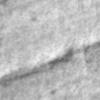
Label: no_change